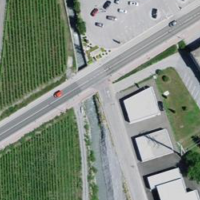
EUNIS habitat code: 54
Species observed at this site:
Artemisia vulgaris
Medicago sativa
Neotinea ustulata